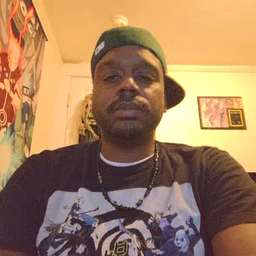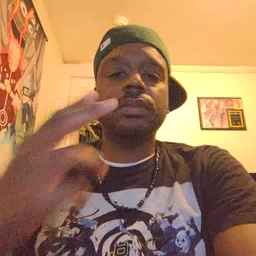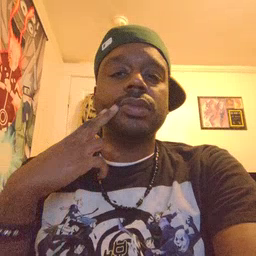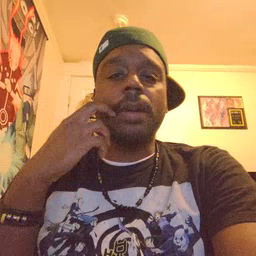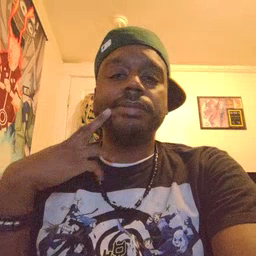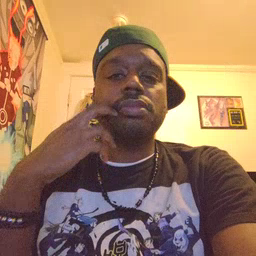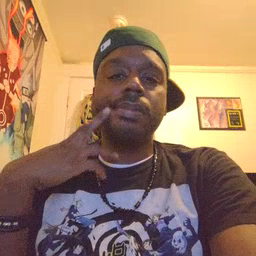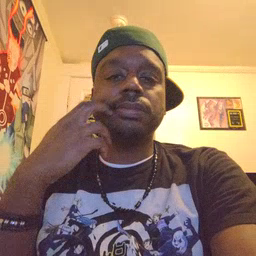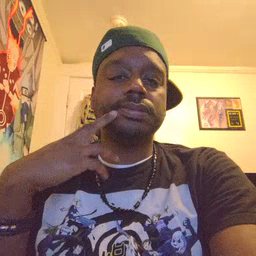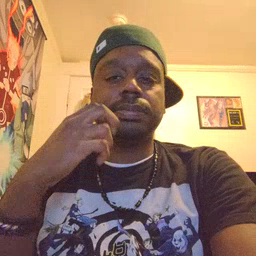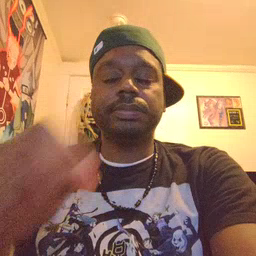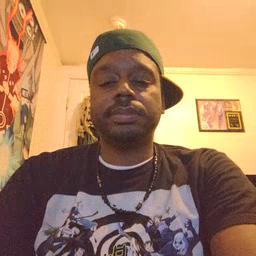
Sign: gum